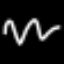
Label: squiggle